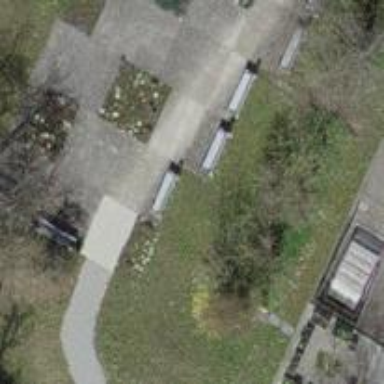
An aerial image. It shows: Bench.